Field crop: maize
Growth stage: 2
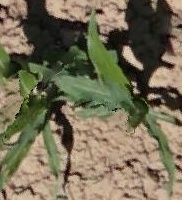
Species: maize